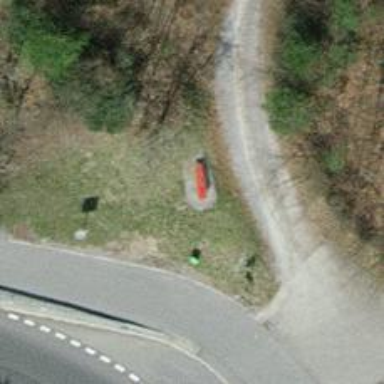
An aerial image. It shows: Red bench.